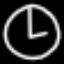
Label: clock